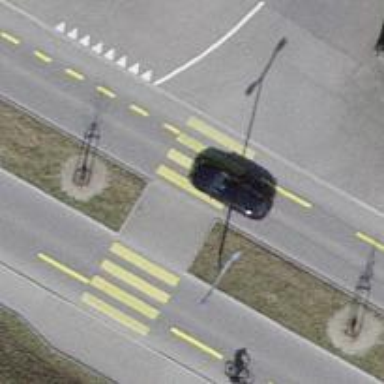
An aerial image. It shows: Zebra crossing on the road.